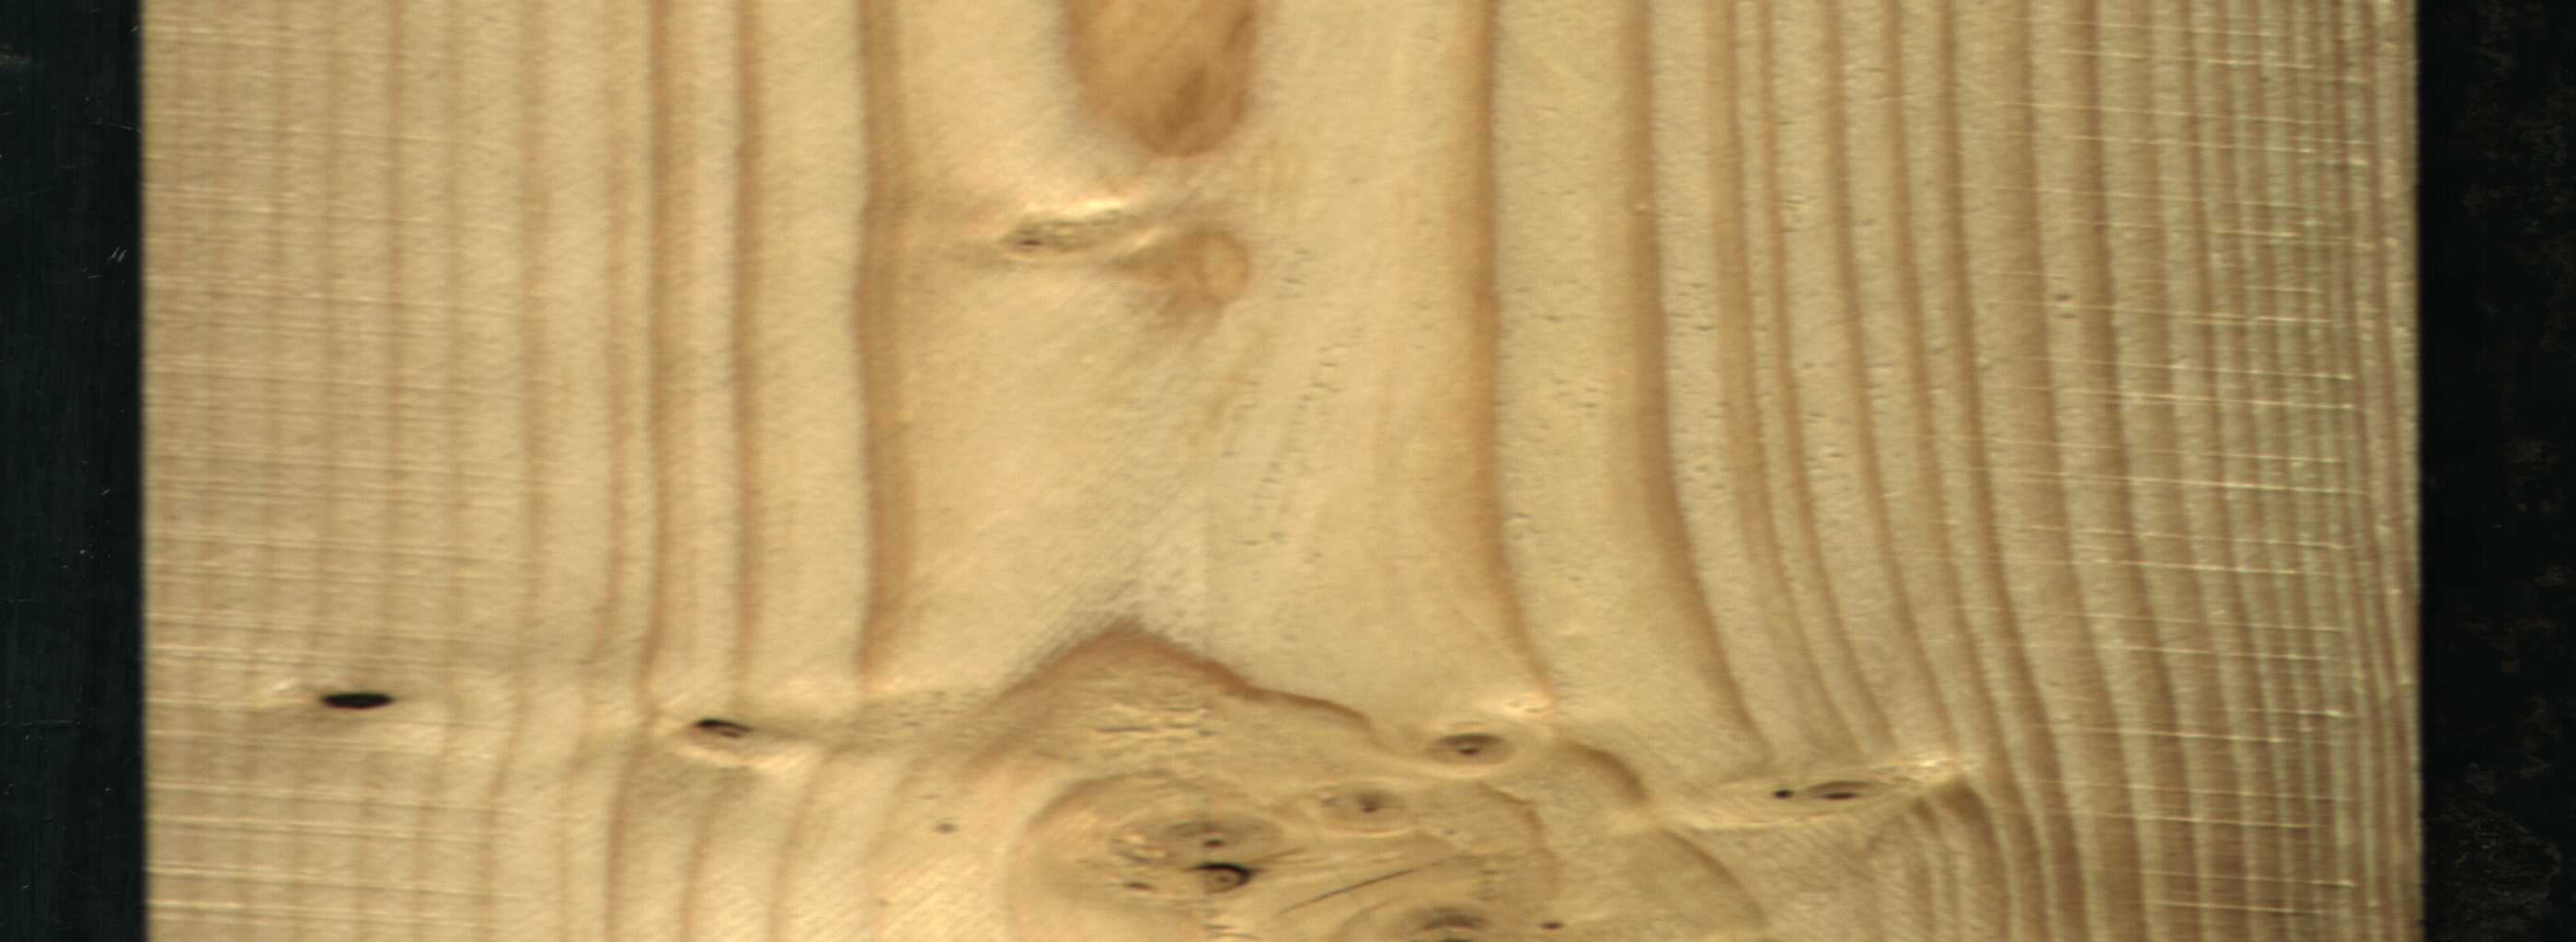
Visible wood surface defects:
Dead_Knot
Dead_Knot
Dead_Knot
Dead_Knot
Live_Knot
Live_Knot
Live_Knot
Live_Knot
Live_Knot
Live_Knot